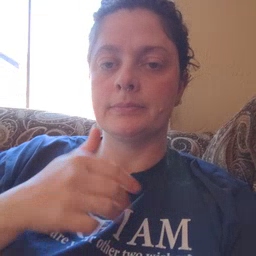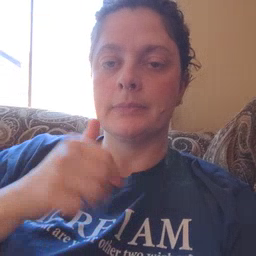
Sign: book